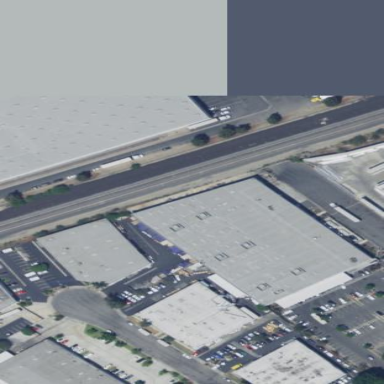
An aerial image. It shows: Industrial building.